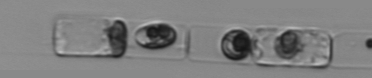
Label: Guinardia_delicatula_TAG_internal_parasite